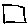
Label: square